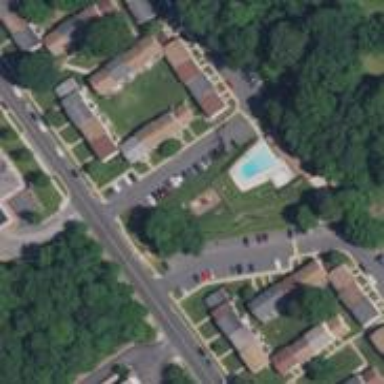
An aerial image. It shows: Neighborhood.